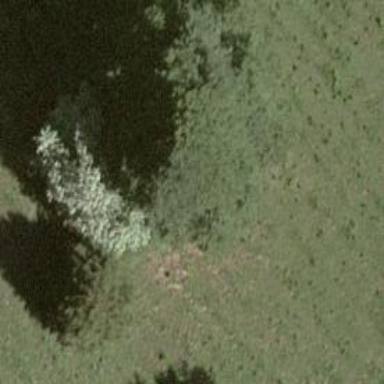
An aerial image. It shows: Single tag "natural: tree."